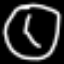
Label: clock